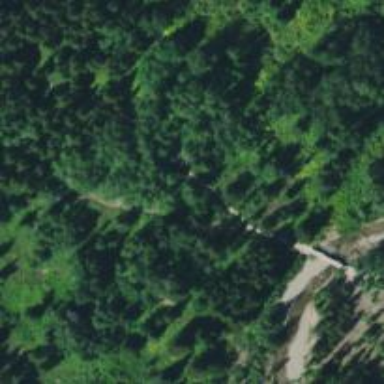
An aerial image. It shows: Hiking path.